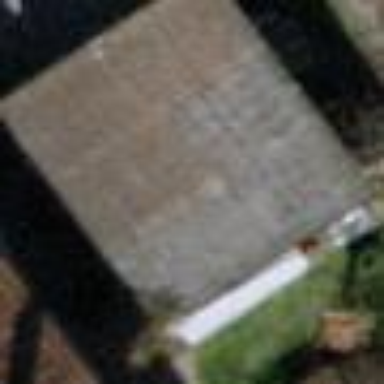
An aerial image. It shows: Garage.